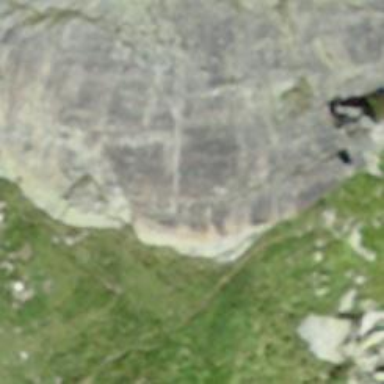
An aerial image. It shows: Natural cliff.